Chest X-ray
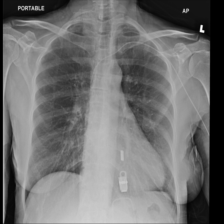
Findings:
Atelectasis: negative
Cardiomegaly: negative
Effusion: negative
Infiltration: negative
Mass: negative
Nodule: negative
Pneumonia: negative
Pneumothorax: negative
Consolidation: negative
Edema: negative
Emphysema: negative
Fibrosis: negative
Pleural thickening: negative
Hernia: negative